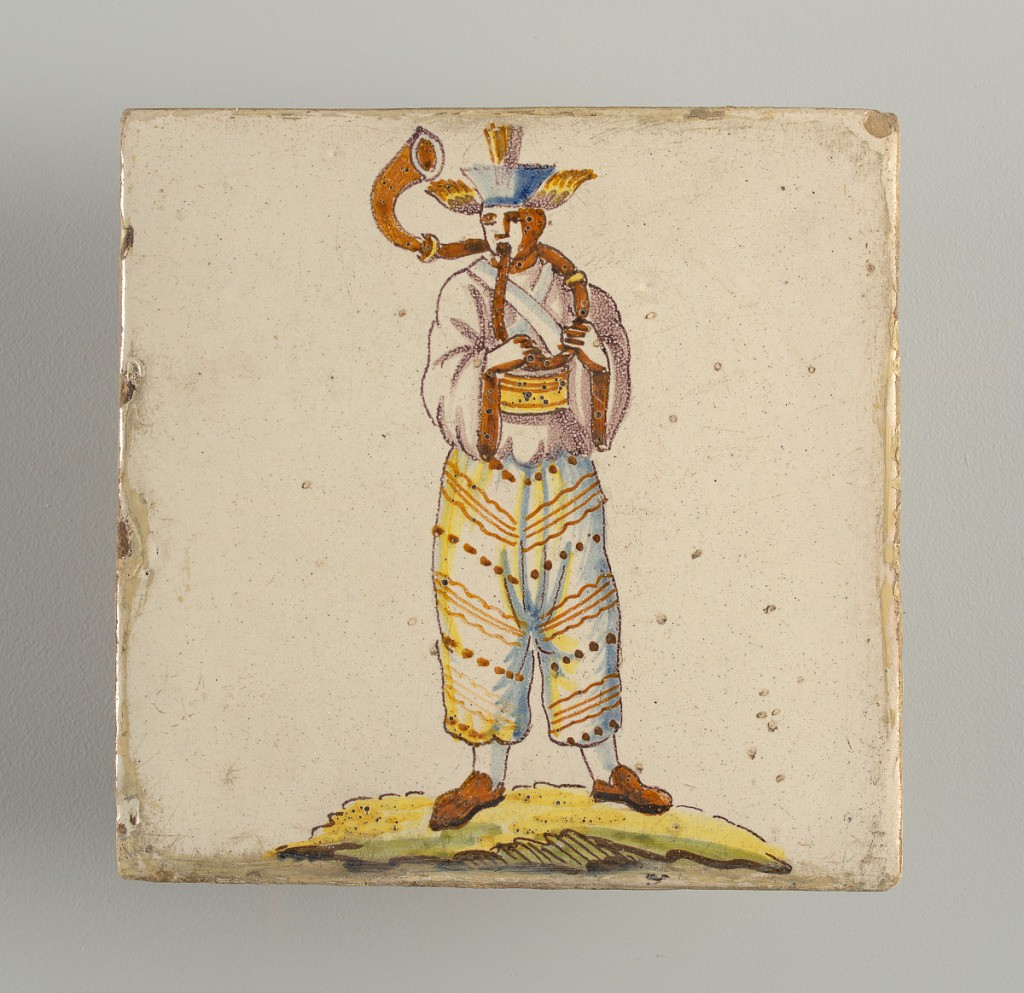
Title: Tile
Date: late 18th–early 19th century
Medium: Earthenware, glazed and high fire decorated
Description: Standing man, dressed in fancy Oriental costume and winged head-dress, playing a horn. Chinoiserie type of decoration.